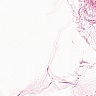
Metastatic tissue present: no